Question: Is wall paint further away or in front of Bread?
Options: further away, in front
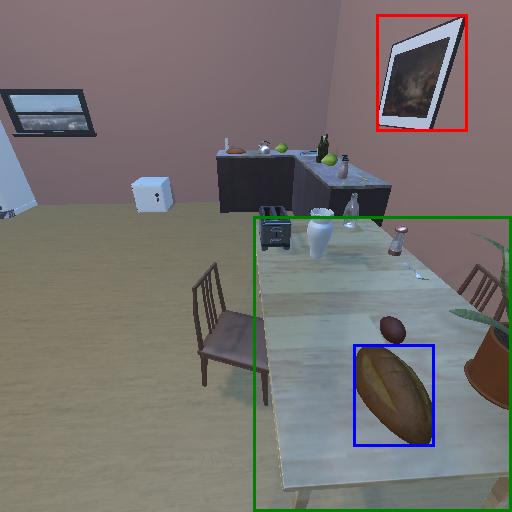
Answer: further away